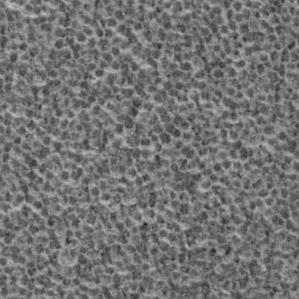
Label: frost